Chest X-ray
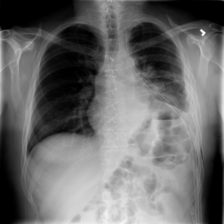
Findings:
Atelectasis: negative
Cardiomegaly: negative
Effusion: negative
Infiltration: negative
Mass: negative
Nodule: negative
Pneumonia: negative
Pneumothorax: positive
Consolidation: negative
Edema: negative
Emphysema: negative
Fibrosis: negative
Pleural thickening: positive
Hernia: negative